Question: In this diagram, the green dot is the starting point and the blue dot is the destination. How many different simple paths are there?
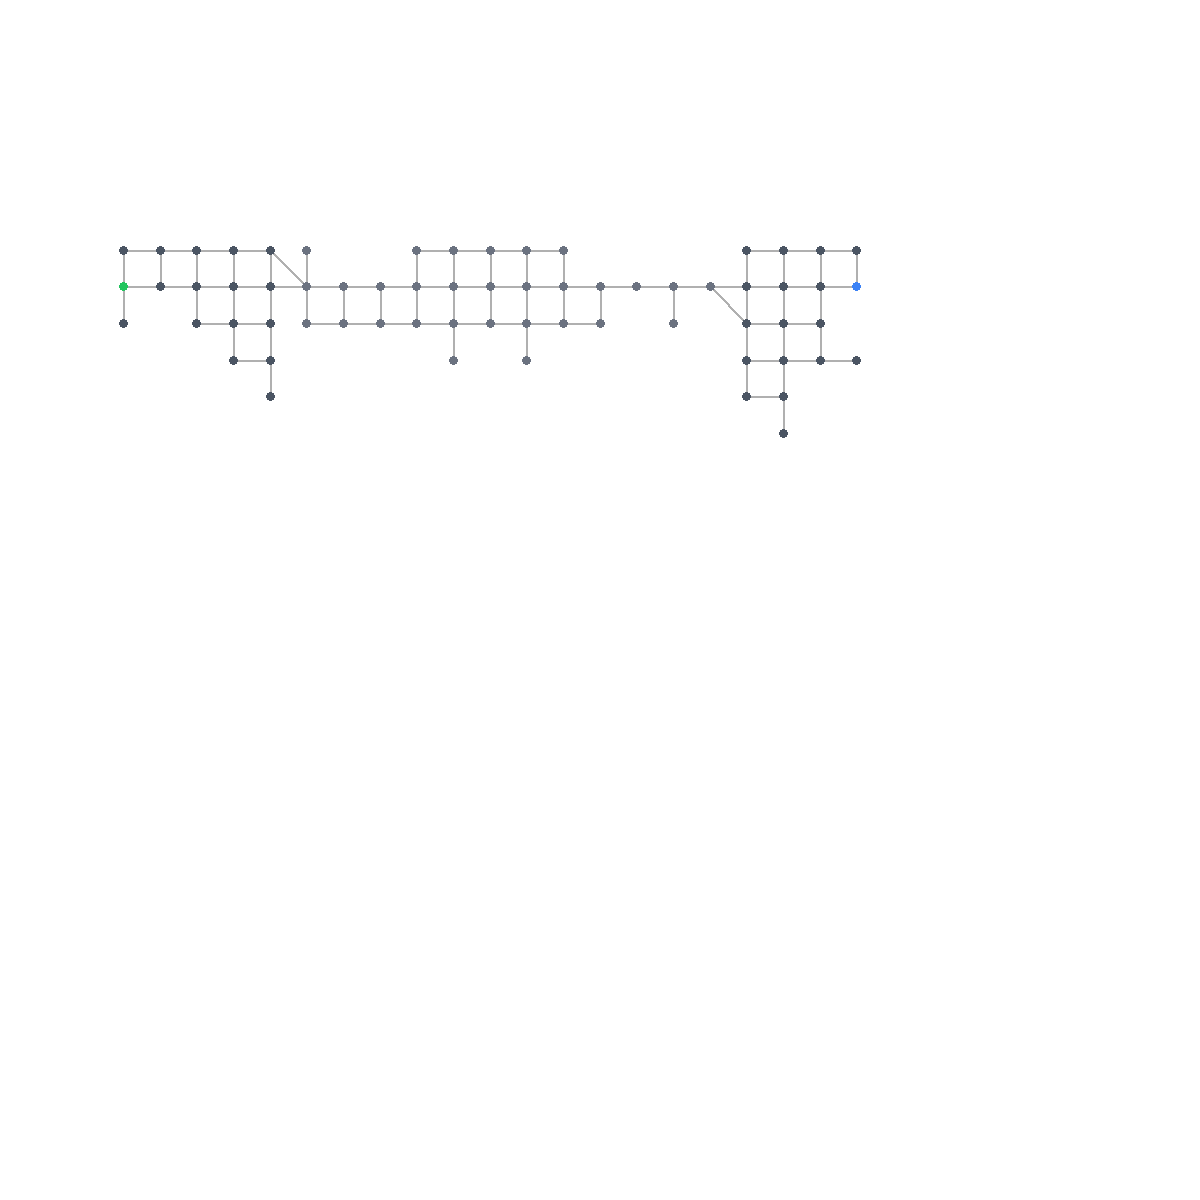
Answer: 25960704